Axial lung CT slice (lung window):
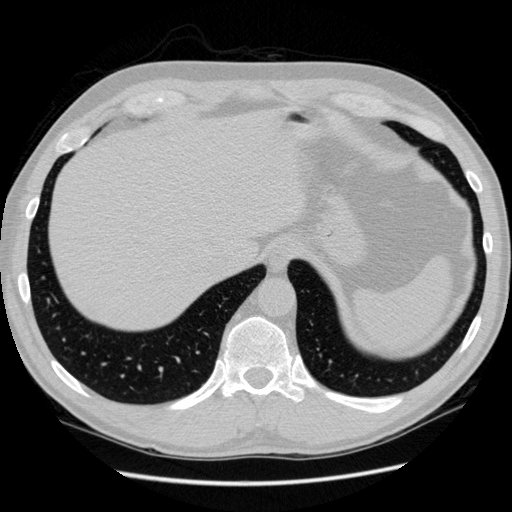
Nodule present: no